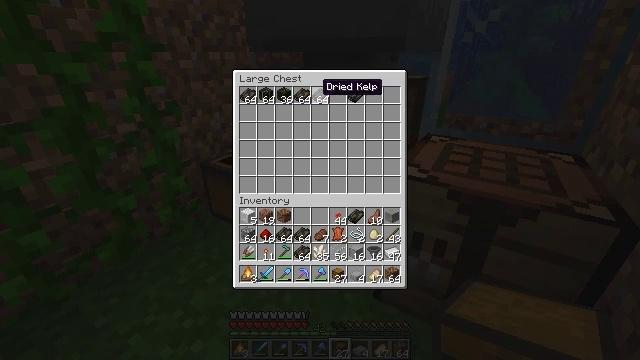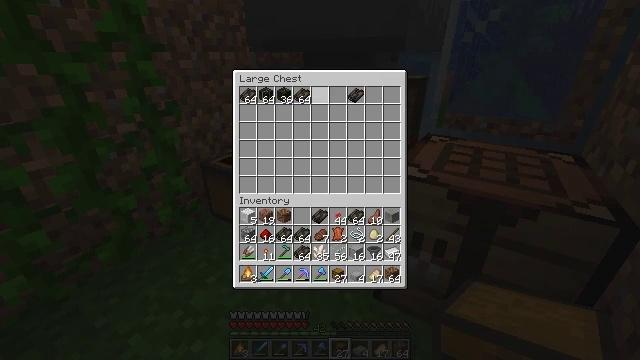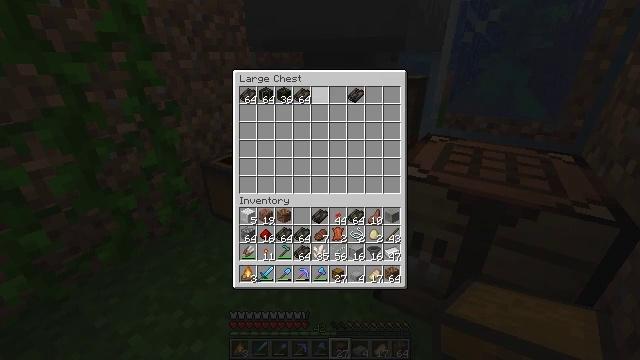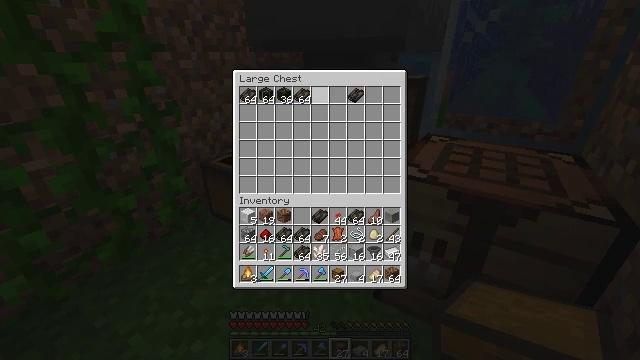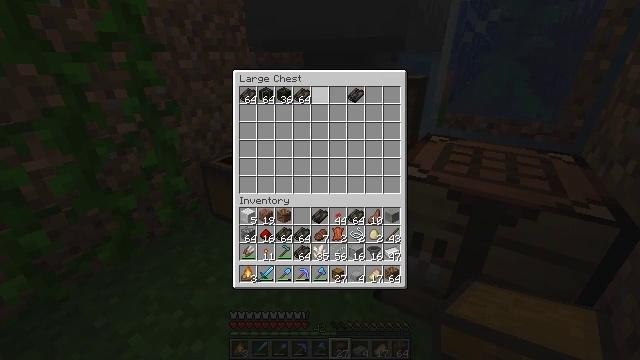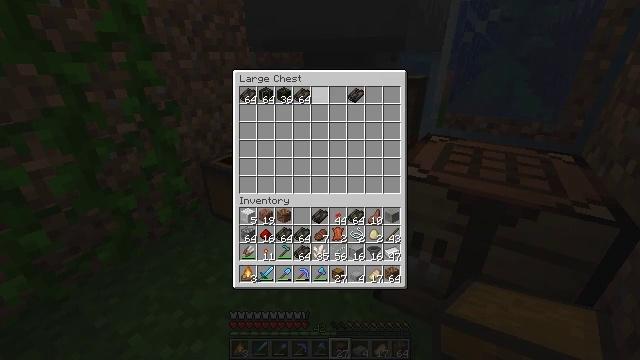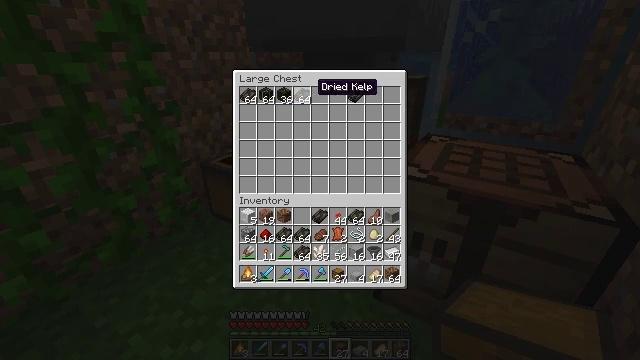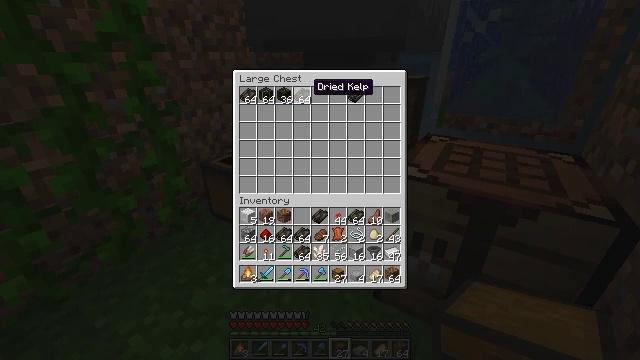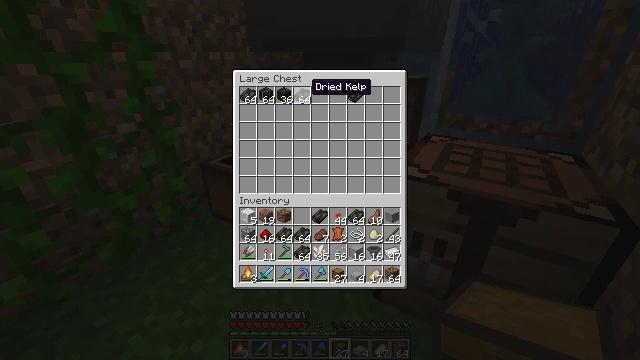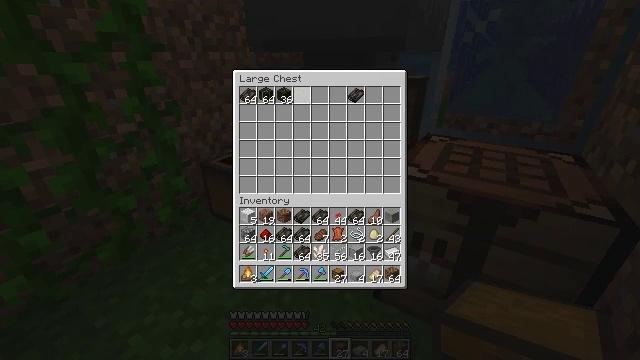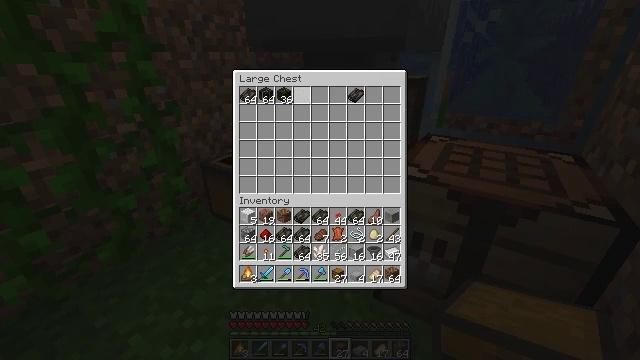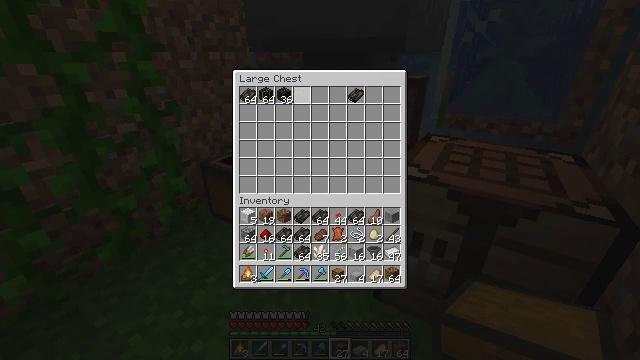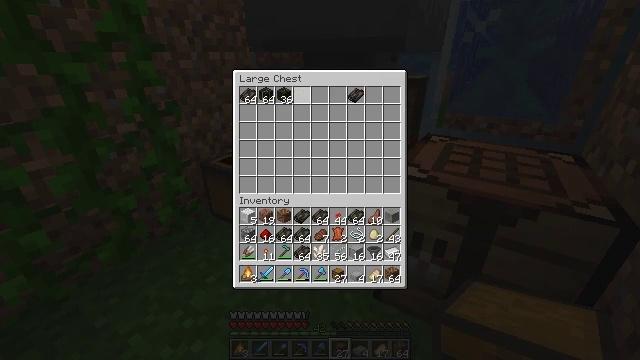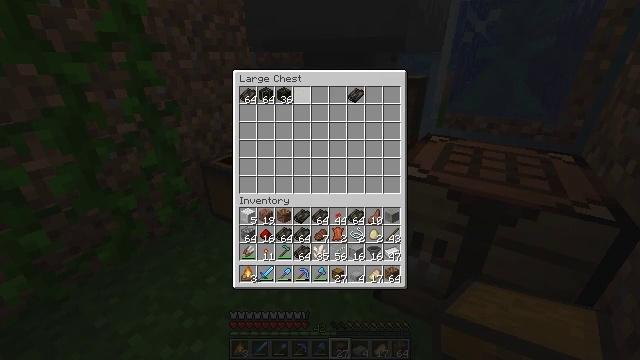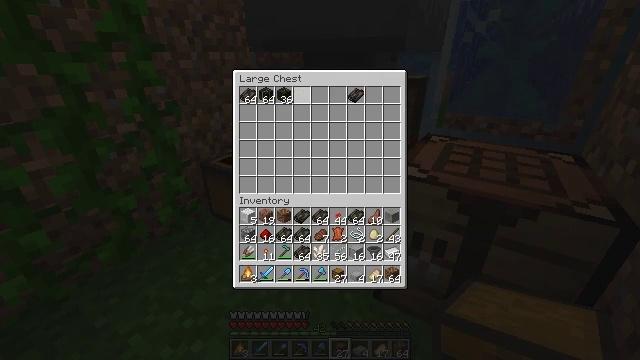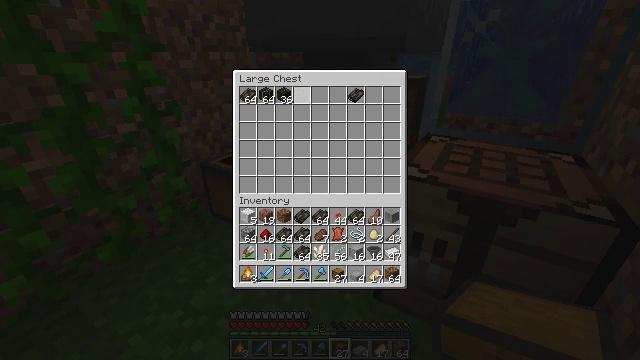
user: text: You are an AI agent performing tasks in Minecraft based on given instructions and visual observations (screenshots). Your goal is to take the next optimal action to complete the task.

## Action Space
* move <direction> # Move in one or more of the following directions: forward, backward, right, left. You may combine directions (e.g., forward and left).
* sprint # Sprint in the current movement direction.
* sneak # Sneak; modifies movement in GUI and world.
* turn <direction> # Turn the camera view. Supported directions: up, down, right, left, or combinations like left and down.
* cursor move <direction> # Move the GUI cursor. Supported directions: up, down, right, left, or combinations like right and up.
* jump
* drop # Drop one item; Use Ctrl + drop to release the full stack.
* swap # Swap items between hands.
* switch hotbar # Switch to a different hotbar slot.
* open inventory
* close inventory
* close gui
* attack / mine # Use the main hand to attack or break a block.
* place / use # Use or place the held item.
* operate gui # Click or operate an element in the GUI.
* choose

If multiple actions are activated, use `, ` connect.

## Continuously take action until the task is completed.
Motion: motion action
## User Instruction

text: Take dried kelp to craft a dried kelp block.
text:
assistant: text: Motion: sneak, operate gui
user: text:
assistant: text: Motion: sneak, operate gui
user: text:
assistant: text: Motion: sneak, operate gui
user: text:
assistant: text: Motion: sneak, operate gui
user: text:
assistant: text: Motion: sneak
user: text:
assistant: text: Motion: sneak
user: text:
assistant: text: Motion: sneak
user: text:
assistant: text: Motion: sneak
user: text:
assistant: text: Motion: sneak, operate gui
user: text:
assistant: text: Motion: sneak, operate gui
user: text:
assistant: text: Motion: sneak, operate gui
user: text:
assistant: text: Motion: sneak, operate gui
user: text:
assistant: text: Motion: sneak
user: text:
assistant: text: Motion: sneak
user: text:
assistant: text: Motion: sneak
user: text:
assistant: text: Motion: sneak
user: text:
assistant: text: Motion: sneak
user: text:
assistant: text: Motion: sneak
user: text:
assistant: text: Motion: sneak, cursor move right
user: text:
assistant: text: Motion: sneak, cursor move right
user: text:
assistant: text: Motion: sneak
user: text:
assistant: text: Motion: sneak
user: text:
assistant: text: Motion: sneak
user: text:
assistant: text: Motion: sneak
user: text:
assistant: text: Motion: sneak
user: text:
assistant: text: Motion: sneak
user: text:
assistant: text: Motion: sneak
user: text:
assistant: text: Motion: sneak
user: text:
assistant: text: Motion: sneak
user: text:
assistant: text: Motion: sneak, operate gui